Question: Count the number of objects in the diagram.
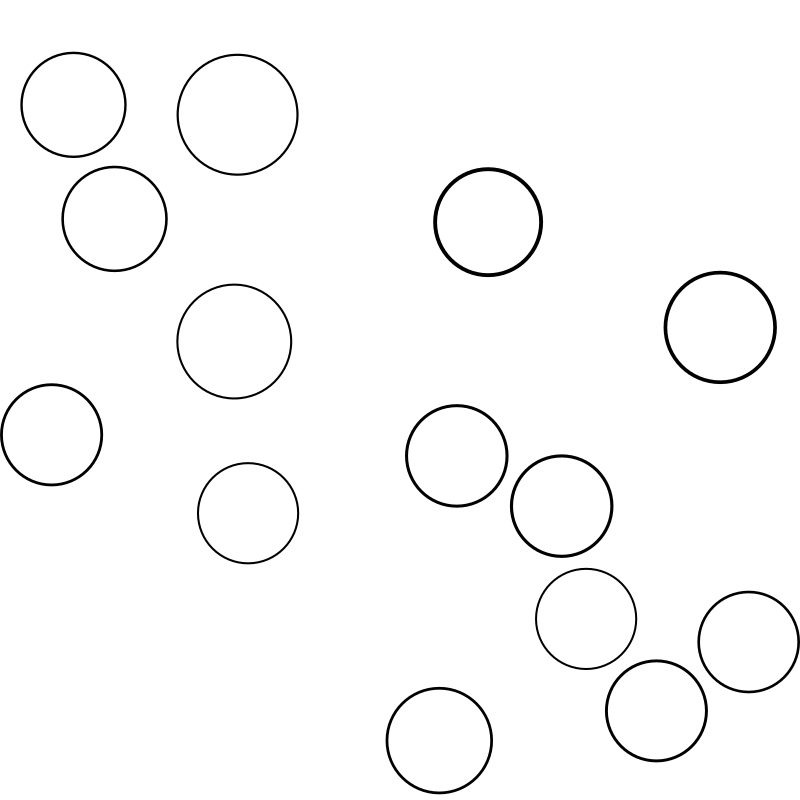
Answer: 14